Question:
> Houston (IAH) to Cancun (CUN) - Fri, Jul 12
United United 1084 Dep: 6:58PM Arr: 9:15PM 2h 17m Boeing 737 Economy (E)Cancun (CUN) to Houston (IAH) - Sun, Jul 14
United United 1017 Dep: 2:00PM Arr: 4:23PM 2h 23m Boeing 737 Economy (E)
'''
var arrayOfLines = document.getElementById("fltInput").value.split('
');
var arrayOfWords = arrayOfLines[1].split(" ");
'''
I would expect 'arrayOfWords[1]' to be 'United' and 'arrayOfWords[2]' to be '1084', but instead I get '1084 Dep:' and '6:58PM Arr::'
Here is a <URL>
Clearly the problem is with '.split(" ")' not seeing the different cells in the copied table as spaces and therefore not splitting the text where I expect.
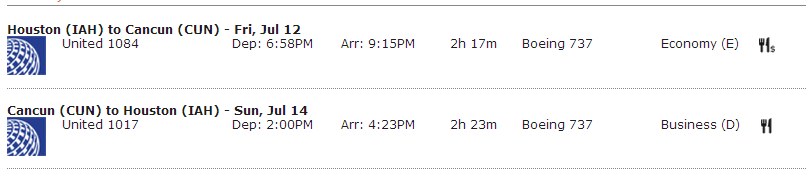
Answer: Using the below regex to split on any whitespace solved this for me thanks to this <URL>
'''
var arrayOfWords = arrayOfLines[1].split(/\s+/g);
'''